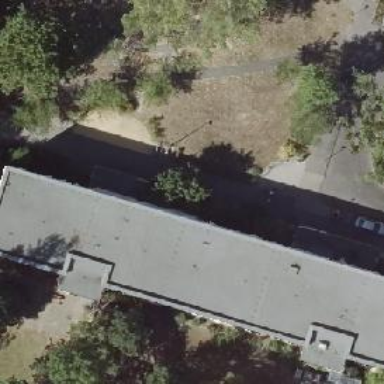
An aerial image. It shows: Part of building is shown in the image.